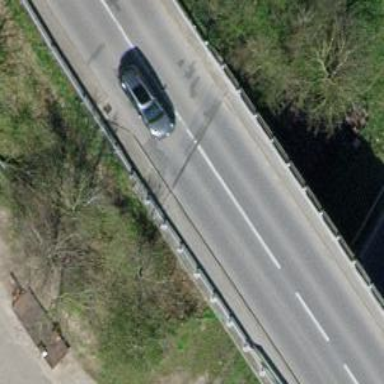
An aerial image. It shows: Tertiary road passing over bridge.